Question: I'm familiar with Excel and SQL, but new to Cognos. I'm doing a conditional sum on '[Total Margin]' for each '[Item Code]'. This result should show on each row for the each item. I've tried 2 approaches in Cognos and a proof of concept in Excel. See below for sample data from a single '[Item Code]'.

'''
case
when [free of charge flag] = 'FALSE'
then total([Total Margin] for [Item Code])
else null
end
'''
The problem here is that the TOTAL result is incorrect, and just fails to display on the 2nd row.
'''
total([Total Margin] for [Item Code],[free of charge flag])
'''
Here the TOTAL result is correct on most rows, but different on the 2nd row.
'''
=SUMIFS([Total Margin],[Item Code],'<PHONE>',[free of charge flag],FALSE)
'''
So I can get the result I want using an excel SUMIFS formula. What Cognos query do I need to write to get the same result directly from Cognos?
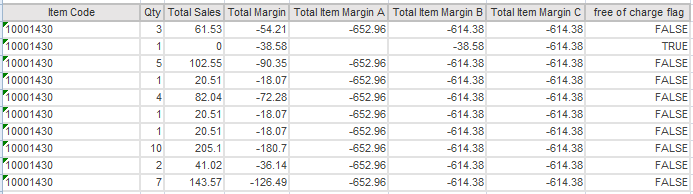
Answer: try
'''
total(
case
when [free of charge flag] = 'FALSE'
then [Total Margin]
else null
end
for [Item Code])
'''